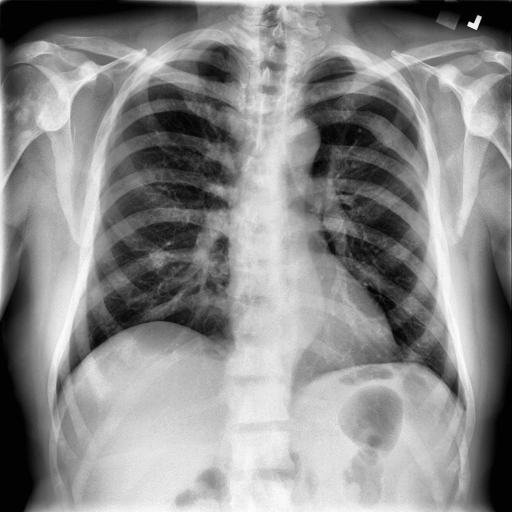
Finding: NORMAL